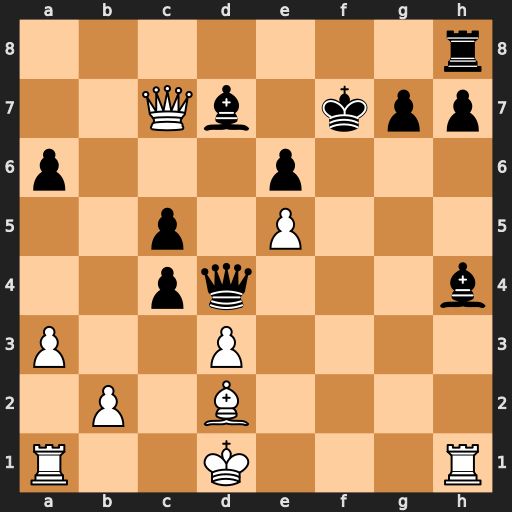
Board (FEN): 7r/2Qb1kpp/p3p3/2p1P3/2pq3b/P2P4/1P1B4/R2K3R
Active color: w
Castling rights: -
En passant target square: -
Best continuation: Rxh4 Qxh4 Qxd7+